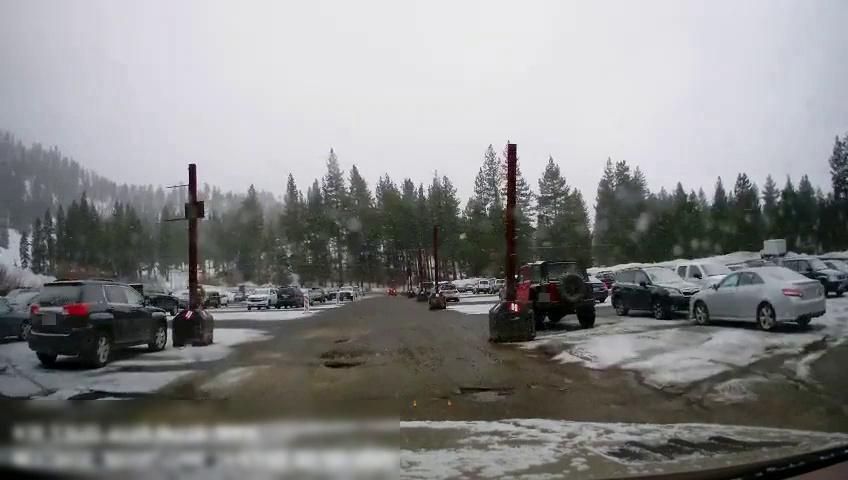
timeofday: Day
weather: Snowy
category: Vehicles | SUV
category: Vehicles | Car
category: Vehicles | SUV
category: Vehicles | SUV
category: Vehicles | SUV
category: Vehicles | SUV
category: Vehicles | SUV
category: Vehicles | SUV
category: Vehicles | Truck
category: Vehicles | Car
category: Vehicles | SUV
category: Vehicles | Car
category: Vehicles | SUV
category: Vehicles | Car
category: Vehicles | Car
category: Drivable Space